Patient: sex M, age 51
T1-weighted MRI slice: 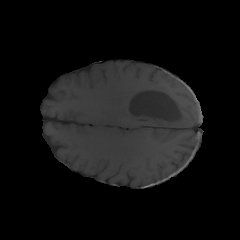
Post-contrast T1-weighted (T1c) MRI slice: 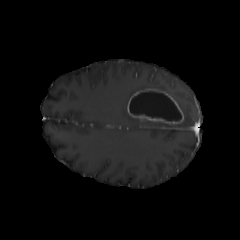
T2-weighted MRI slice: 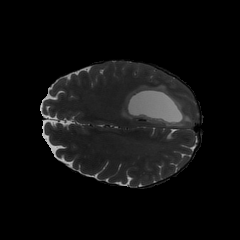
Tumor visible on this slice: yes
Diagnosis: Glioblastoma, IDH-wildtype
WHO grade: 4